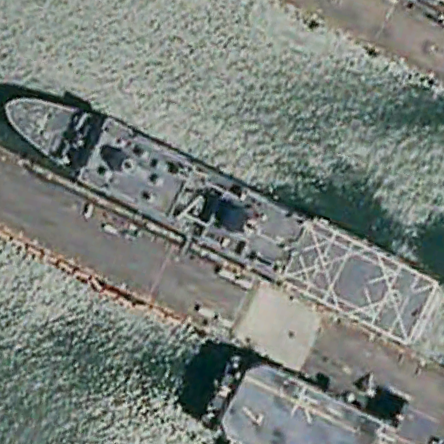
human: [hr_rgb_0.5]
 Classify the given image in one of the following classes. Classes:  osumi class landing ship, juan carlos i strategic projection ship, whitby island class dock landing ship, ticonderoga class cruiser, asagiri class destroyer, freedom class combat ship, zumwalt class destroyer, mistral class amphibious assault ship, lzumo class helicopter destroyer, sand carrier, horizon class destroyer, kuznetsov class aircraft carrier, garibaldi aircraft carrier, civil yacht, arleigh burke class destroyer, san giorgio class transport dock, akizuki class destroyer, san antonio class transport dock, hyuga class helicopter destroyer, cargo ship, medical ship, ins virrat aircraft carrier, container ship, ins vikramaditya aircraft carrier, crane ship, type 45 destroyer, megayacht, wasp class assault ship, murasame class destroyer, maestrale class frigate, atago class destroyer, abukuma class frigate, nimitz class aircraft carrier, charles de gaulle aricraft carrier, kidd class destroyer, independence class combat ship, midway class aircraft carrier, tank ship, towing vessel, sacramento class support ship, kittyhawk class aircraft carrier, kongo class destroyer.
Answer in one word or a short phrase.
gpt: San Antonio class transport dock